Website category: university
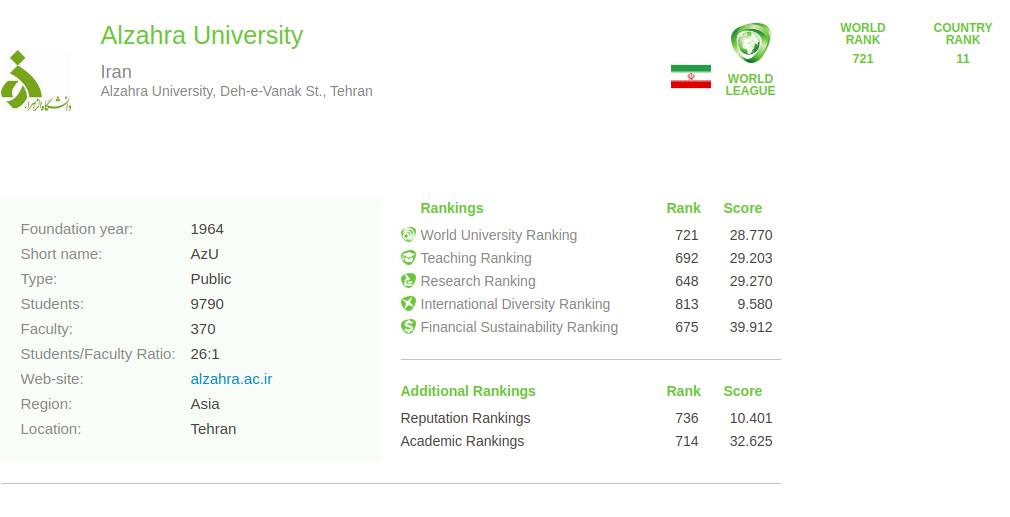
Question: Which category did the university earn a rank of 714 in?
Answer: Academic Rankings

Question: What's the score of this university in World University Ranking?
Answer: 28.770

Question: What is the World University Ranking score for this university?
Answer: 28.770

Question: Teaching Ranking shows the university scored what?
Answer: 29.203

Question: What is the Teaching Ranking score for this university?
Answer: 29.203

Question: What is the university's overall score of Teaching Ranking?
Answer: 29.203

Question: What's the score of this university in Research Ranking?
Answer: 29.270

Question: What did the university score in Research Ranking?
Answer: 29.270

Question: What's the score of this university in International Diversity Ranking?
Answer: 9.580

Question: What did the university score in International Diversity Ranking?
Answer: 9.580

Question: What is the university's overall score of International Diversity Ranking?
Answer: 9.580

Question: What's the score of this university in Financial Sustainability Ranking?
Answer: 39.912

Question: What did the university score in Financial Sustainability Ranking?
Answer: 39.912

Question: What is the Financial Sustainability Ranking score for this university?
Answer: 39.912

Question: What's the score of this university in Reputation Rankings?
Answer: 10.401

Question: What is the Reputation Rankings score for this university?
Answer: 10.401

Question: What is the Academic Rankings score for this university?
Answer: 32.625

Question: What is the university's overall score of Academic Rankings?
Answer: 32.625

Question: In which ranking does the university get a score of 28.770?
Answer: World University Ranking

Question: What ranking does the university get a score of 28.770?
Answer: World University Ranking

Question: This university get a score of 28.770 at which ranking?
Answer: World University Ranking

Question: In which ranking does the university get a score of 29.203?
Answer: Teaching Ranking

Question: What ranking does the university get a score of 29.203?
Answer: Teaching Ranking

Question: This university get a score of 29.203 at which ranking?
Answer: Teaching Ranking

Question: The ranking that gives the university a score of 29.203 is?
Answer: Teaching Ranking

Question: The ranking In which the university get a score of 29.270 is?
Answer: Research Ranking

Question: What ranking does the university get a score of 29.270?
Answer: Research Ranking

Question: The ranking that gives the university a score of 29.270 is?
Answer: Research Ranking

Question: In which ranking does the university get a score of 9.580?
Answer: International Diversity Ranking

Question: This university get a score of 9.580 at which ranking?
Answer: International Diversity Ranking

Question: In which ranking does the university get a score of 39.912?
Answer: Financial Sustainability Ranking

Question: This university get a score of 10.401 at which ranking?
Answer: Reputation Rankings

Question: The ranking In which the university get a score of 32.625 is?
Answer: Academic Rankings

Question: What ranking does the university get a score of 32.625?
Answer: Academic Rankings

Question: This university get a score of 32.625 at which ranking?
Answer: Academic Rankings

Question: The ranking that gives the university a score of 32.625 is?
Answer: Academic Rankings